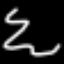
Label: squiggle